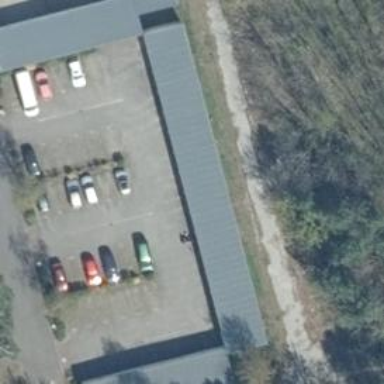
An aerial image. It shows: Parking aisle designated as service road.